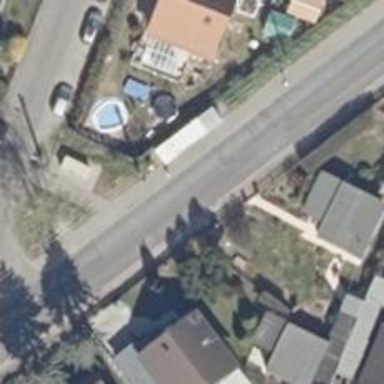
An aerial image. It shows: Residential road with asphalt surface.